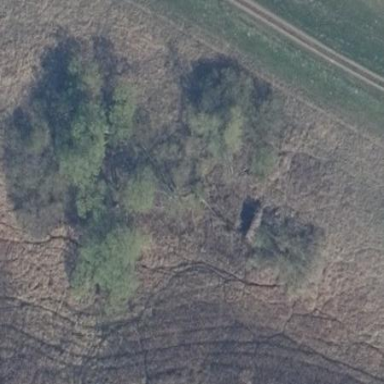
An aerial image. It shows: Patch of scrub vegetation.